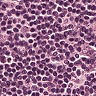
Metastatic tissue present: no